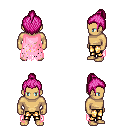
a pixel art fantasy rpg character, male body template, human, tanned skin, pink tattered cape, gold greaves, pink short topknot hairstyle, four views (front, back, left, right), 2x2 character sprite sheet, small pixel art, hard edges, no anti-aliasing